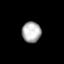
Tissue: lung
Cell type: Epithelial cells
Senescence score: 0.2007
Nuclear area (px): 391
Mean DAPI intensity: 174.91